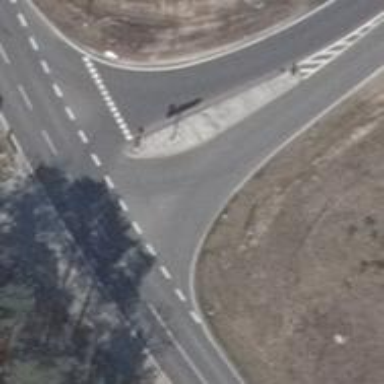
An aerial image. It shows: Road with "give way" sign.